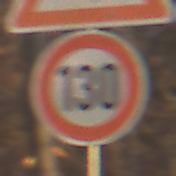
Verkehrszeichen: Geschwindigkeit130
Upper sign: FlugbetriebLinks
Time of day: SunriseSunset
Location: Outdoor (Nature)
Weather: Clear
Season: Autumn
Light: Natural